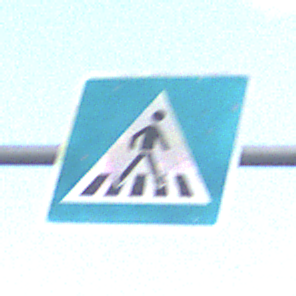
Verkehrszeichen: FussgaengerueberwegLinks
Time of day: MorningAfternoon
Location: Outdoor (RoadRail)
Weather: PartlyCloudy
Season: NotSpecified
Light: Natural